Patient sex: M
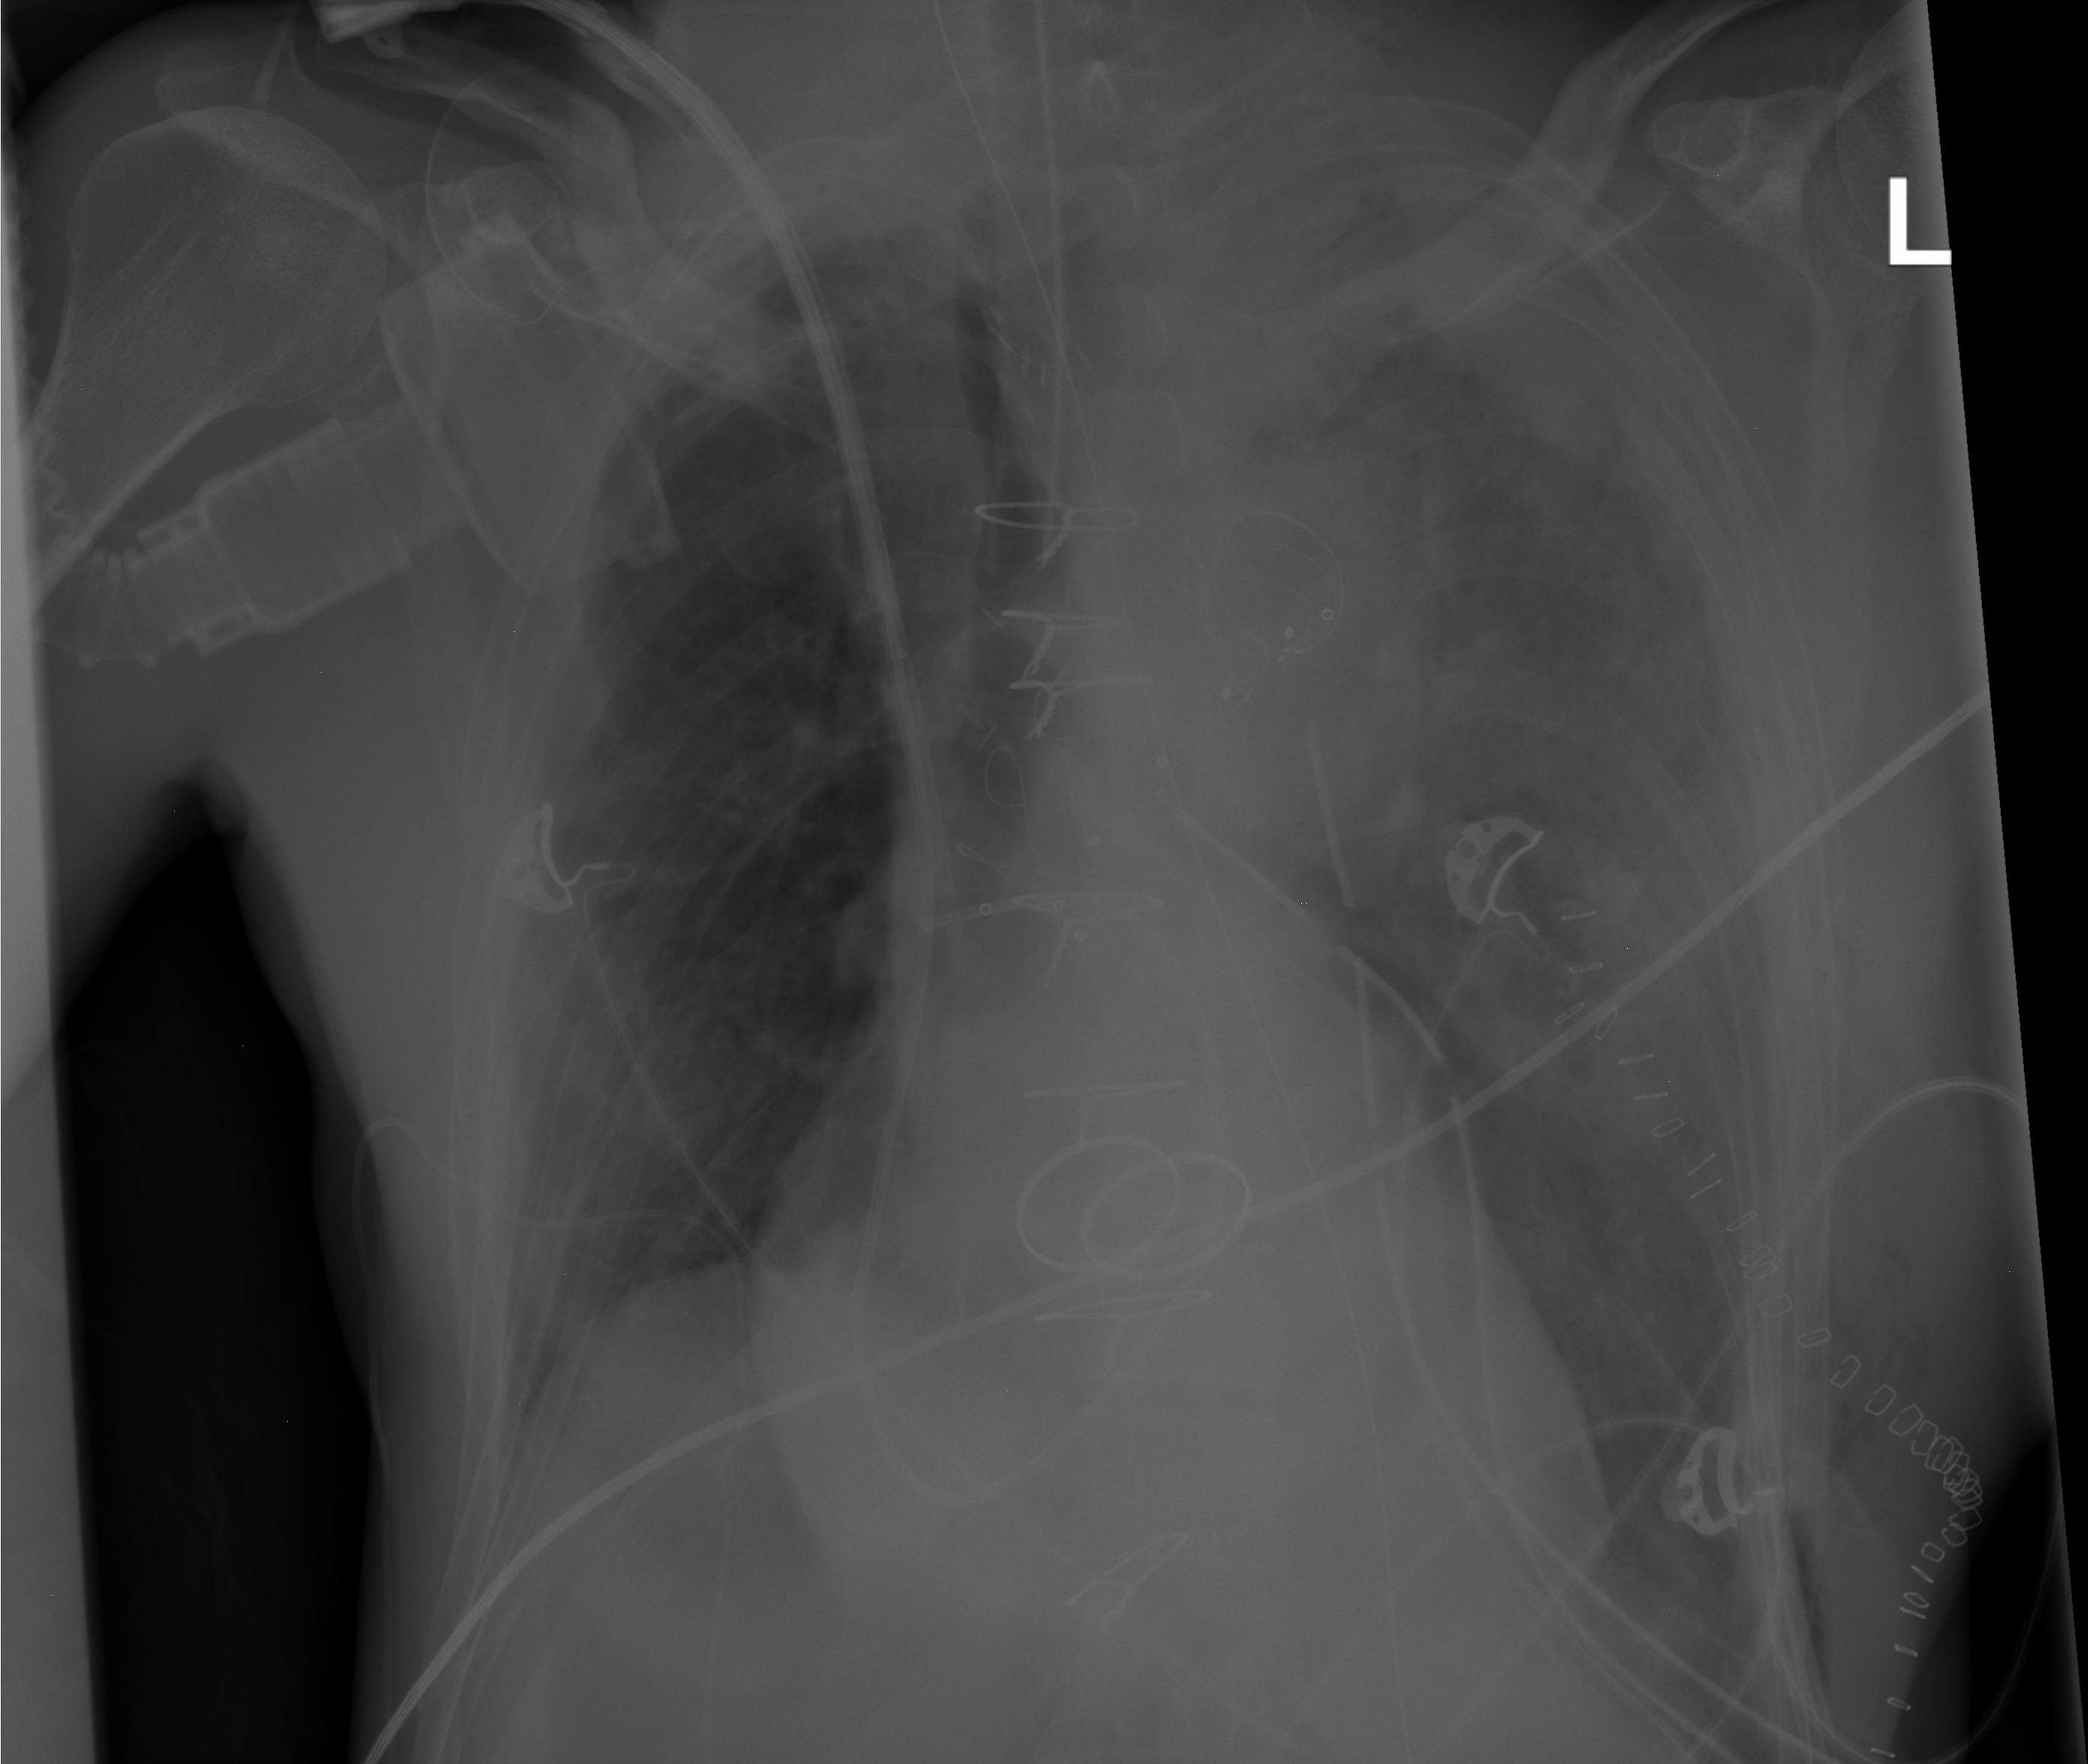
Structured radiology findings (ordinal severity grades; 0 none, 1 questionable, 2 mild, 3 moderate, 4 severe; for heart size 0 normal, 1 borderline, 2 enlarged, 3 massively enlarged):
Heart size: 2
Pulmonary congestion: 1
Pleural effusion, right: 2
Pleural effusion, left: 2
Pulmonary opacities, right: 2
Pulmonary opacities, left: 3
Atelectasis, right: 2
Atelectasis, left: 3